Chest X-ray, PA view. Patient: 51 years old, sex M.
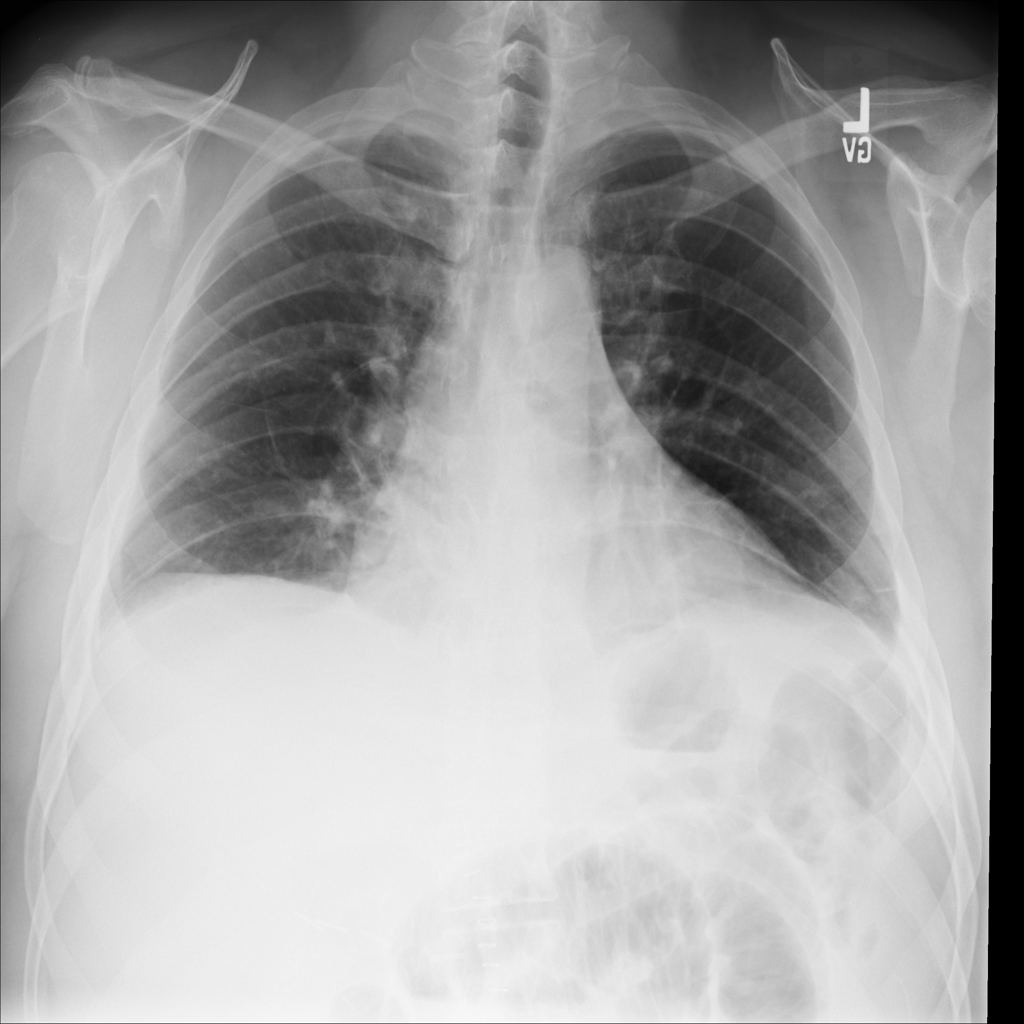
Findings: Atelectasis